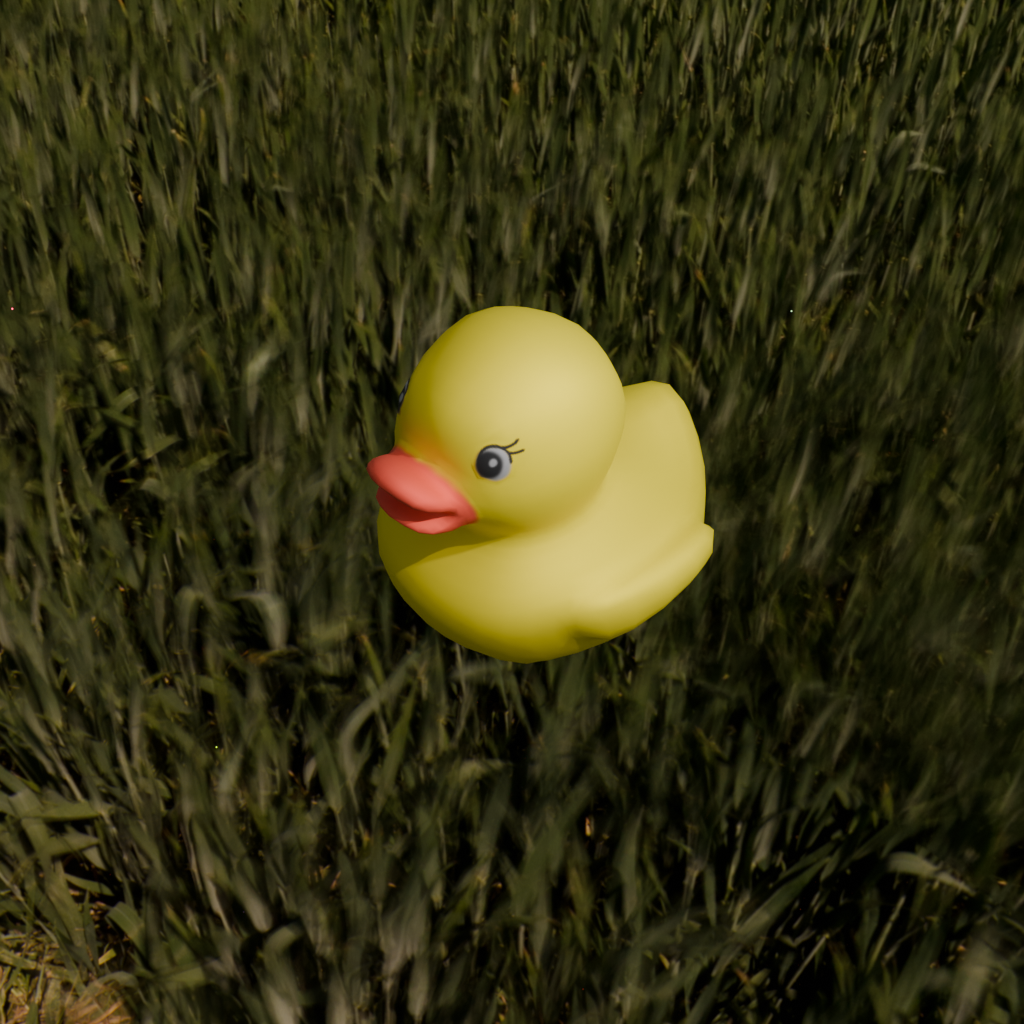
an image of a yellow rubber duck seen from <front_left_top> in a lush green field under a sunny sky with clouds.